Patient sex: M
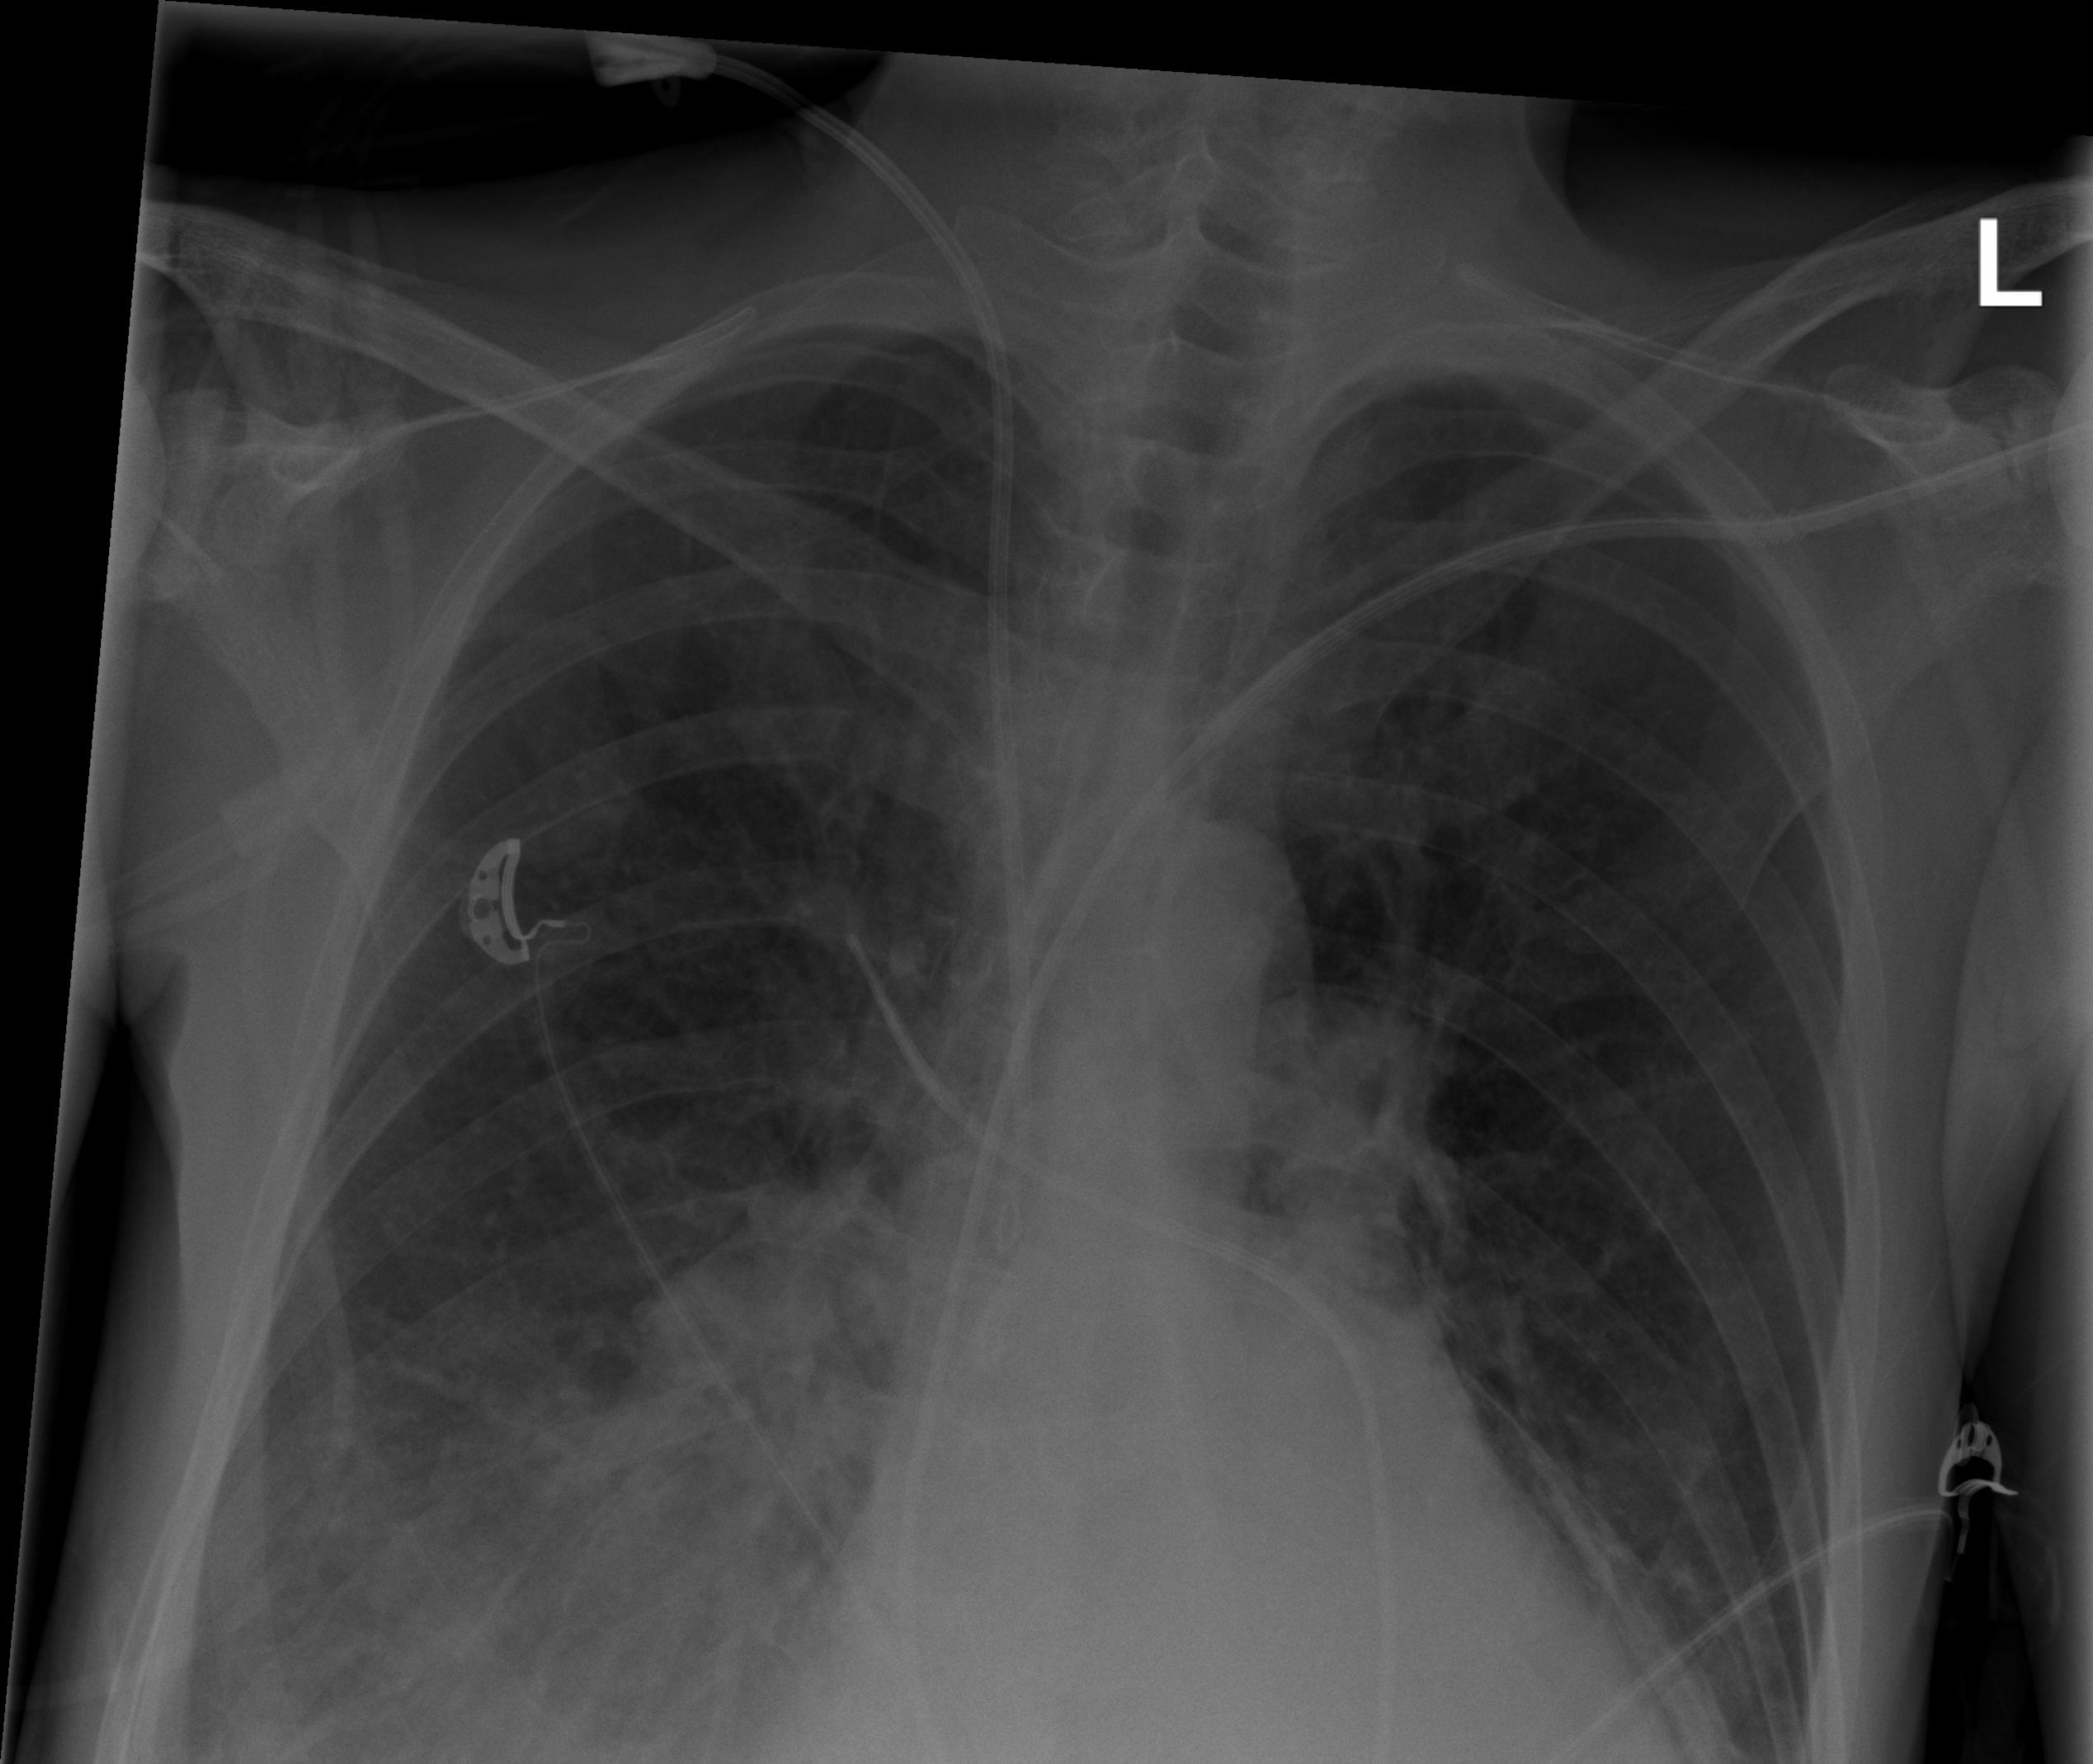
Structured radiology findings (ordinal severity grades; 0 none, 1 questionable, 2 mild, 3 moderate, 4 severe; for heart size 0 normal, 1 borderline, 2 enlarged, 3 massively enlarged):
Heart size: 1
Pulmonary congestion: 0
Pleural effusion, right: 0
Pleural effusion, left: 0
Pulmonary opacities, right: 0
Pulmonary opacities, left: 0
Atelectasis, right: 3
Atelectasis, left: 2